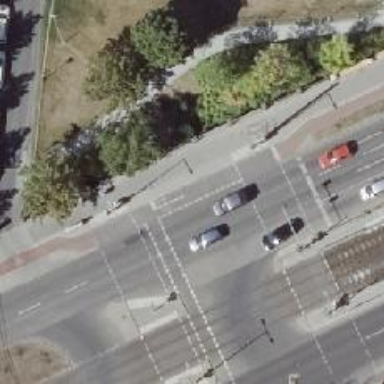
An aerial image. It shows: Asphalt cycleway that serves as link for cyclists.